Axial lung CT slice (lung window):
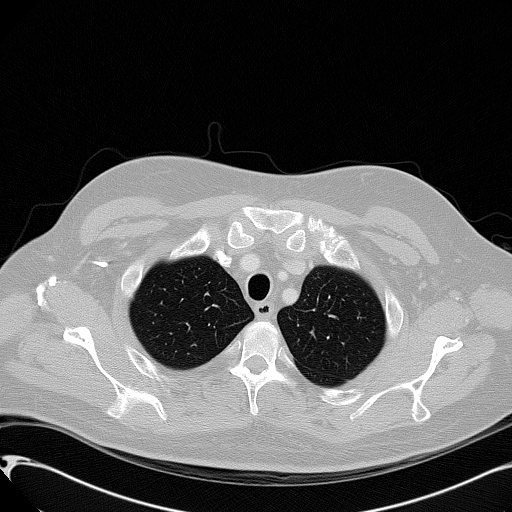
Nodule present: no